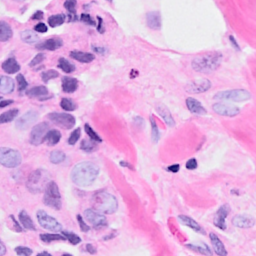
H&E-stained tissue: Breast